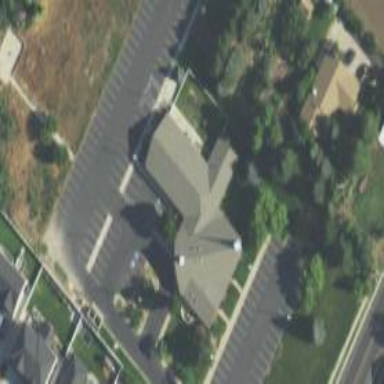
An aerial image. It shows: Building that serves as place of worship.